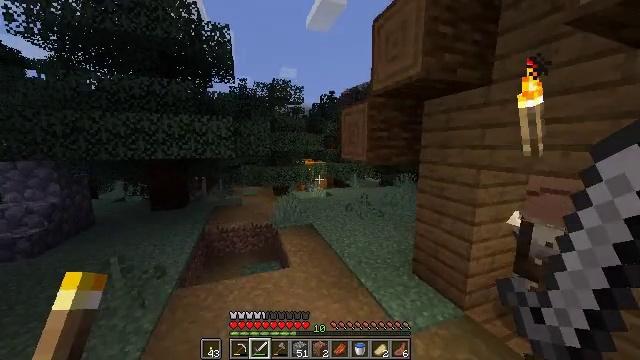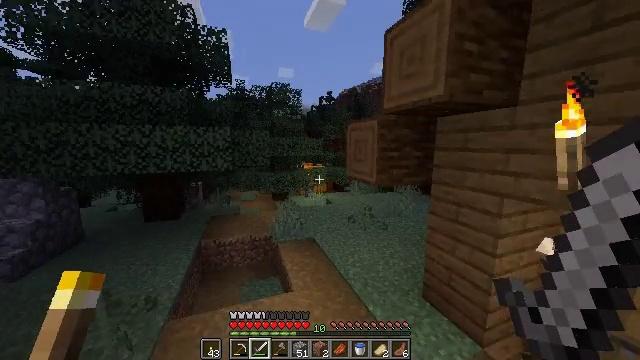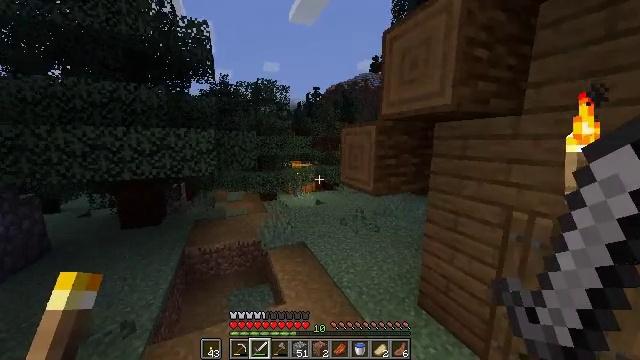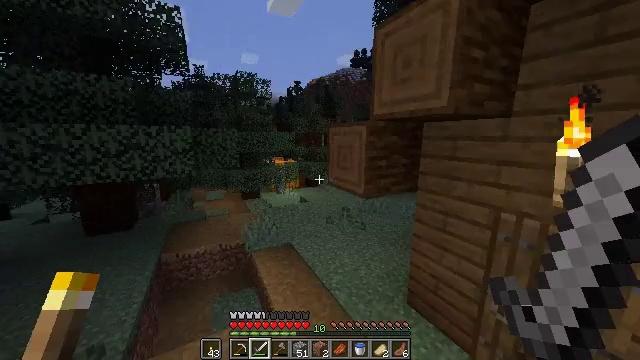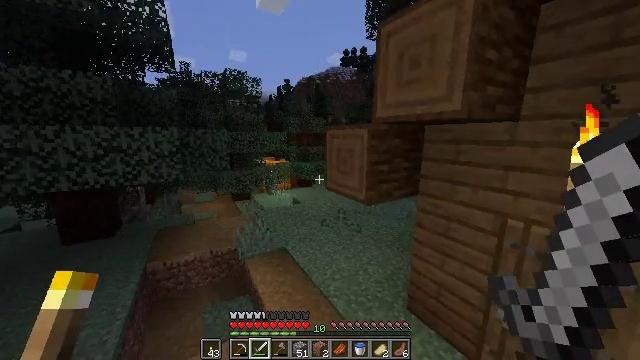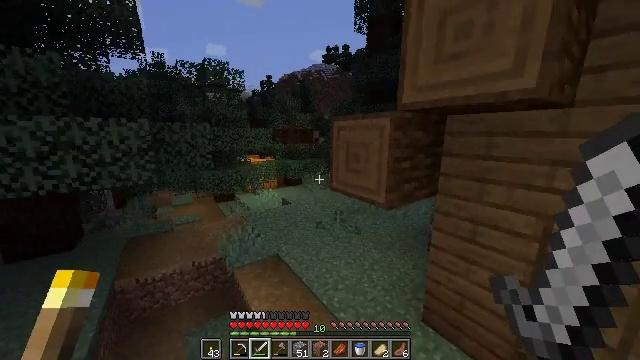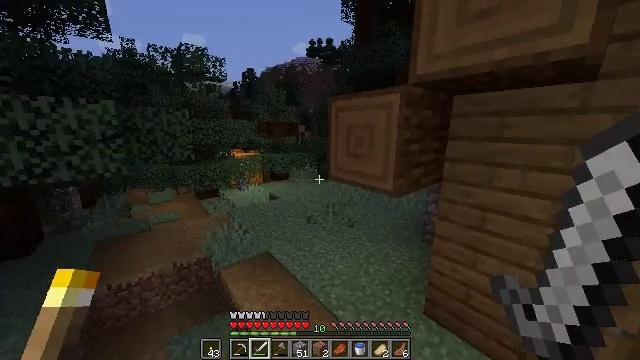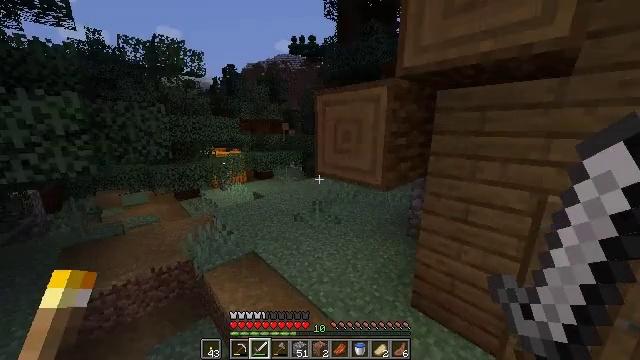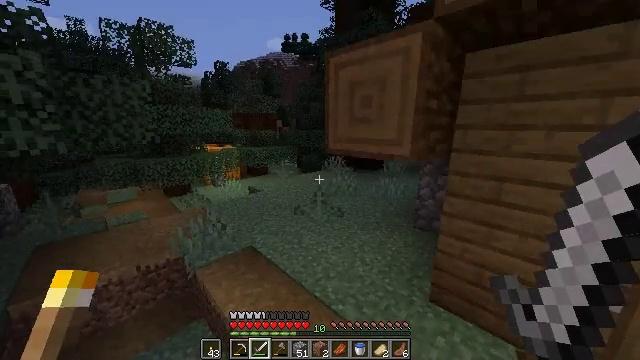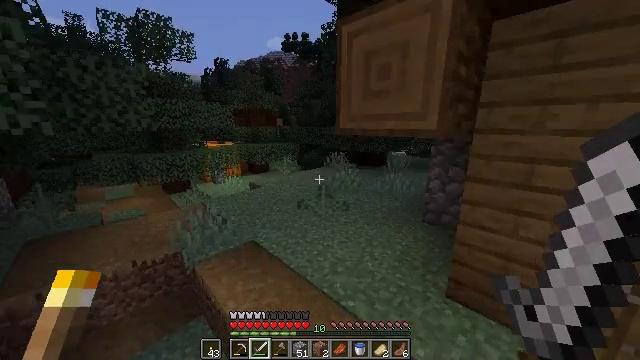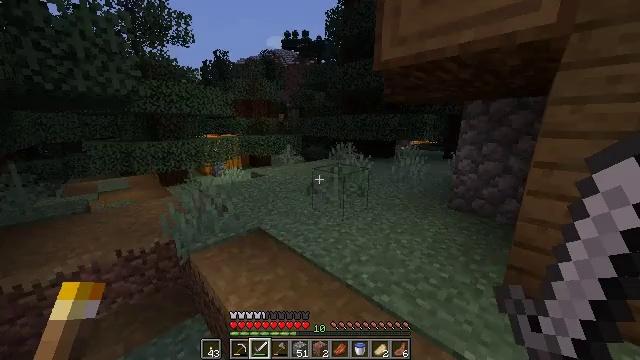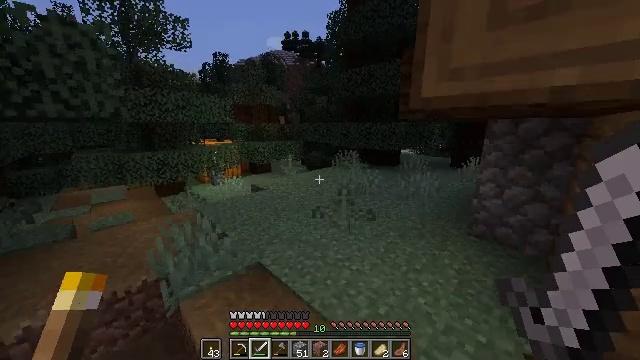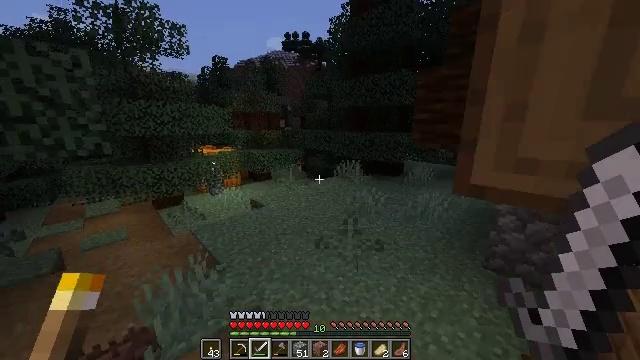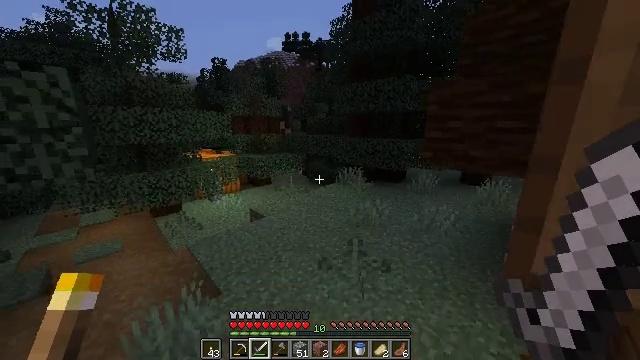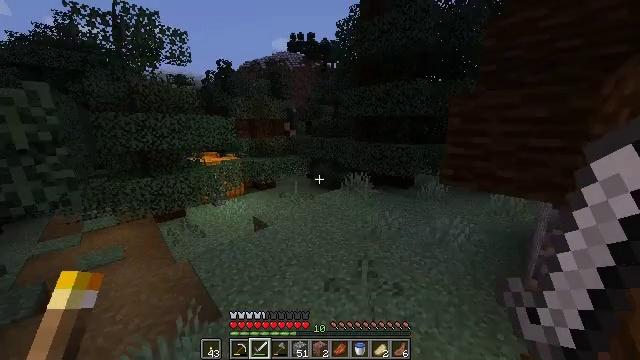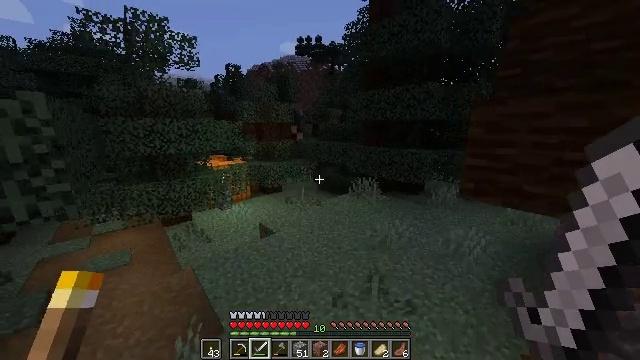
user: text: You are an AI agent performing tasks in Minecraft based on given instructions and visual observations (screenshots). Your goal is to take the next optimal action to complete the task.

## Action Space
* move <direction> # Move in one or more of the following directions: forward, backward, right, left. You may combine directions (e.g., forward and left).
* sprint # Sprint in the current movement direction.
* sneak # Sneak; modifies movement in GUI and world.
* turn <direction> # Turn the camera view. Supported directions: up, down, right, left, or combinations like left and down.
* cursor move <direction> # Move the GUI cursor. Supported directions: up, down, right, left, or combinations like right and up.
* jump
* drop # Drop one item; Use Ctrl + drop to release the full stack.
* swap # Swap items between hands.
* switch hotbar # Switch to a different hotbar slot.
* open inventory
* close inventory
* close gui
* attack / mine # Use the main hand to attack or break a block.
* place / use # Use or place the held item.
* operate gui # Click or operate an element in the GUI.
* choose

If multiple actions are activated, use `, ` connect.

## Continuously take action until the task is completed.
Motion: motion action
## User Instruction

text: Gather spruce leaves to collect foliage.
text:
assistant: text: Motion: move forward and move left, sprint, jump
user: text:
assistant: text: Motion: move forward and move left, sprint, turn right and down, jump
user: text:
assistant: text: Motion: move forward and move left, sprint, turn right and down, jump
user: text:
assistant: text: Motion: move forward, sprint, turn right, jump
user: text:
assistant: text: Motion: move forward, sprint, turn right, jump
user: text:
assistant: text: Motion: move forward, sprint, turn right and down, jump
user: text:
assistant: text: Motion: move forward, sprint, turn right, jump
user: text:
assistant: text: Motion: move forward, sprint, turn right, jump
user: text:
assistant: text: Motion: move forward, sprint, jump
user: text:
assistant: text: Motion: move forward, sprint, jump
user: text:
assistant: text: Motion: move forward, sprint, jump
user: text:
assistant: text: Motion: move forward, sprint, jump
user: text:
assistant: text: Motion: move forward, sprint, jump
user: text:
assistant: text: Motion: move forward, sprint, turn left, jump
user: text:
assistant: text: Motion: move forward, sprint, turn left, jump
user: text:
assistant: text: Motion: move forward, sprint, turn left, jump
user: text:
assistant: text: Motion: move forward, sprint, turn left, jump
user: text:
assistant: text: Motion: move forward, sprint, turn left, jump
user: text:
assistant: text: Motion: move forward, sprint, jump
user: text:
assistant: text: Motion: move forward, sprint, jump
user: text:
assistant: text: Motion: move forward, sprint, jump
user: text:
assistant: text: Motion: move forward, sprint, jump
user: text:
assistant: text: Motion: move forward, sprint, jump
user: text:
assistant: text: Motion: move forward, sprint, jump
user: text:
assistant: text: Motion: move forward, sprint, jump
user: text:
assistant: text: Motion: move forward, sprint, turn right, jump
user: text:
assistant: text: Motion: move forward, sprint, turn right and down, jump
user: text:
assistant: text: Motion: move forward, sprint, jump
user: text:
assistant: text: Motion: move forward, sprint
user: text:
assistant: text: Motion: move forward, sprint